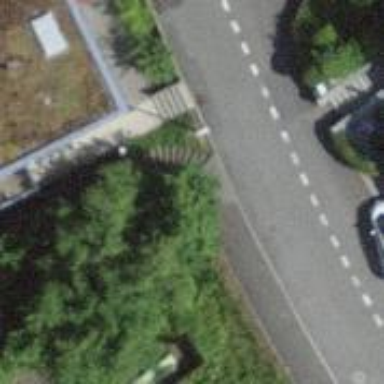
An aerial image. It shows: Kerb serving as barrier.